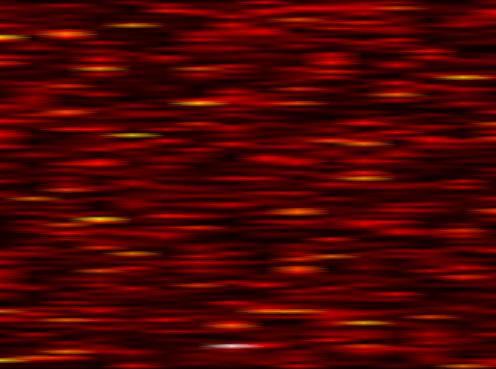
Label: UFMC